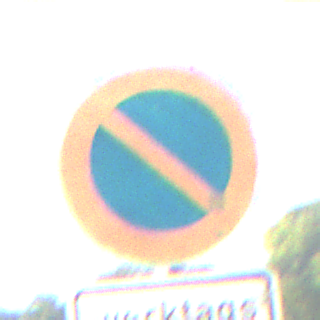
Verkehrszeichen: EingeschraenktesHalteverbot
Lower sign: ZeitangabenMitBeschraenkungAufWochentage7
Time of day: SunriseSunset
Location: Outdoor (Suburban)
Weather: PartlyCloudy
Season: NotSpecified
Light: Natural